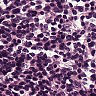
Metastatic tissue present: no